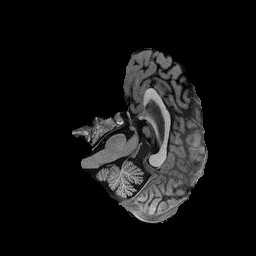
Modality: T1w
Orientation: axial